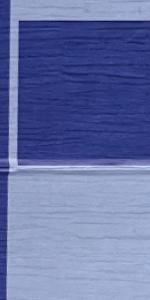
Label: Empty